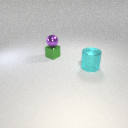
small purple metal sphere above small green metal cube